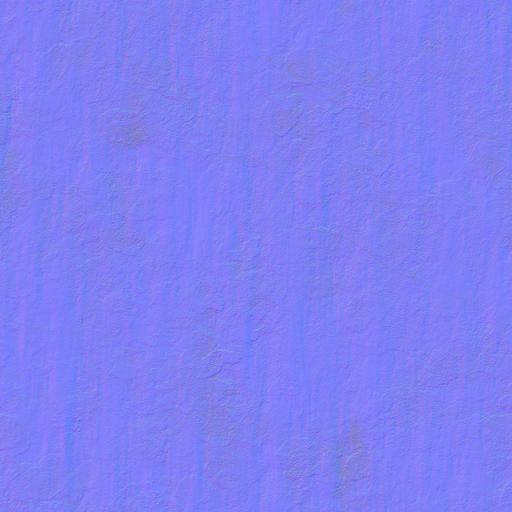
clay grey